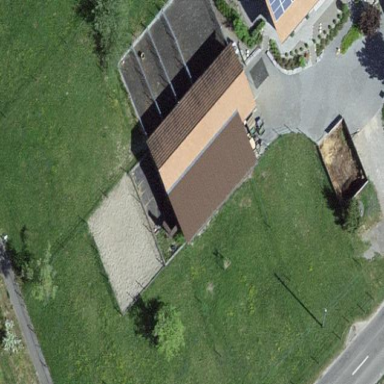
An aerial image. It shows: Stable.